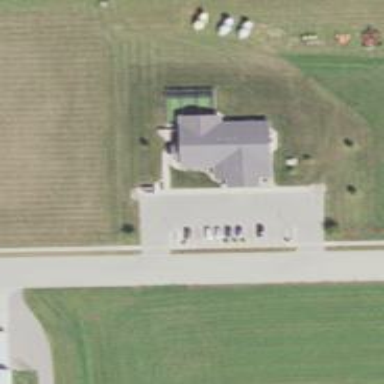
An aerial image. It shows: Veterinary facility.